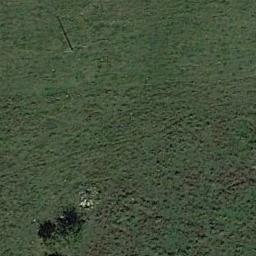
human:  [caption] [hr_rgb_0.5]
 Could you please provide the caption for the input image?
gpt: There is a green tree on the green grass .

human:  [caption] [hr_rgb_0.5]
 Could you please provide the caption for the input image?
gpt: The meadow is dense but uneven .

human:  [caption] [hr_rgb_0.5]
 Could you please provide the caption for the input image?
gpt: The entire image is dominated by grass .

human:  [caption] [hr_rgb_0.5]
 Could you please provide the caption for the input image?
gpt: This meadow has dense grasses and a tree .

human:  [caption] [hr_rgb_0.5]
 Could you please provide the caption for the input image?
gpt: A dense meadow with many green grass .